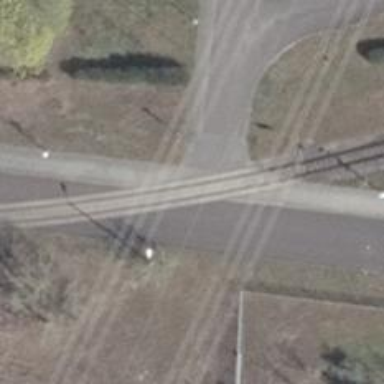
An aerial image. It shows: Level crossing along the railway.